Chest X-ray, PA view. Patient: 31 years old, sex M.
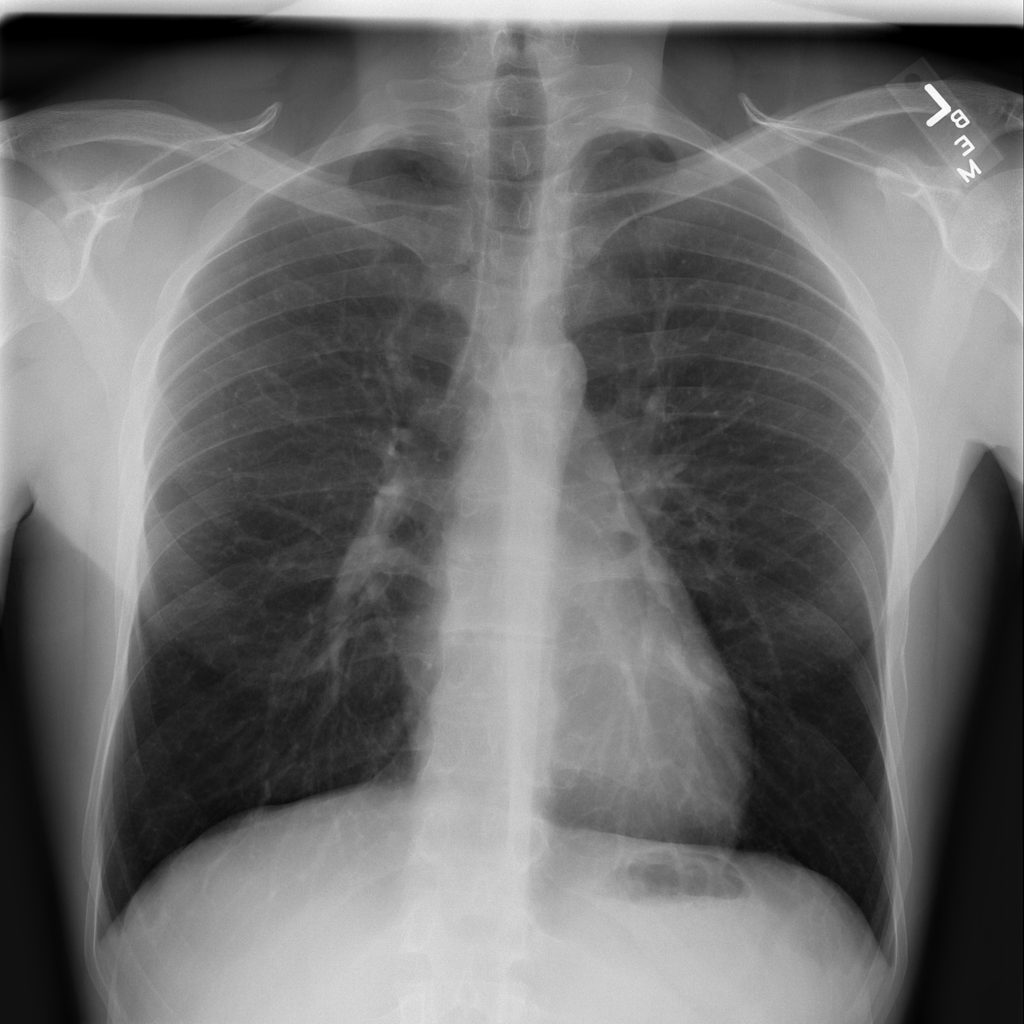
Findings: No Finding